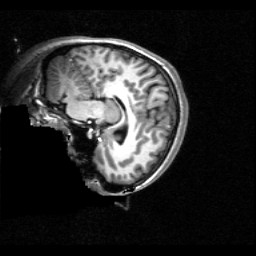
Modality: T1w
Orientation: sagittal
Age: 18
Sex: female
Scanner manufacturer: siemens
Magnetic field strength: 2.894 T
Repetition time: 2.3 s
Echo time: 0.0021 s